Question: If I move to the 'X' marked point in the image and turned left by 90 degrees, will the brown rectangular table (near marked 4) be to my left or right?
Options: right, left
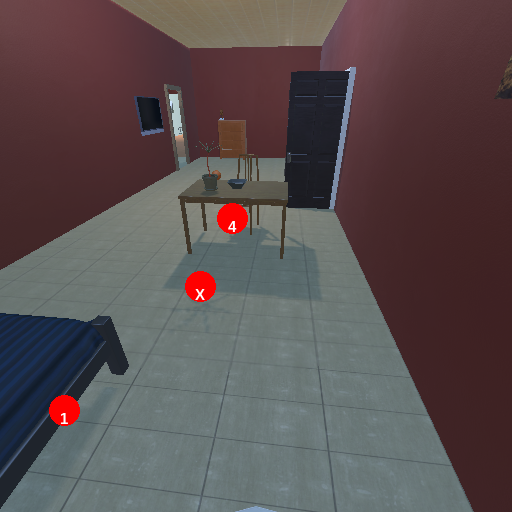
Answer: right